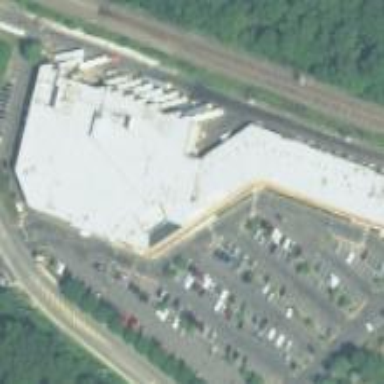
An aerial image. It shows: Supermarket.